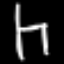
Label: chair